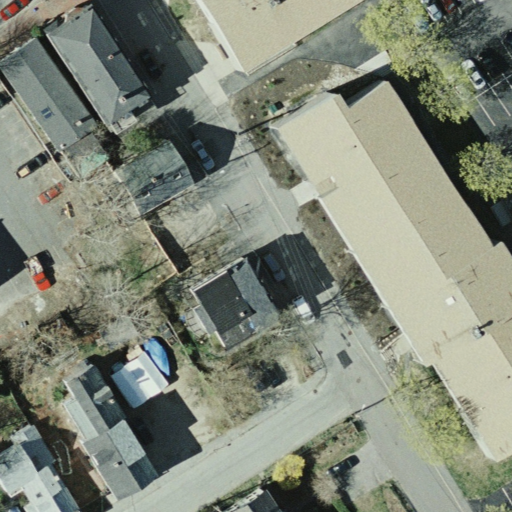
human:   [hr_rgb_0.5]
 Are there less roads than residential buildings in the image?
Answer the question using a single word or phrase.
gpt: no

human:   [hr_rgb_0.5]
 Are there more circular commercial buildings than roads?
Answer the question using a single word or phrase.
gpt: no

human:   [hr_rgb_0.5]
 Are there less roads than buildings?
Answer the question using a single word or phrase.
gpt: no

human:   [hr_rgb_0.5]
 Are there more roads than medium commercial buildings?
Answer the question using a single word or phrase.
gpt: yes

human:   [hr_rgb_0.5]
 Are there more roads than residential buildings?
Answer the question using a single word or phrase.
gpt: no

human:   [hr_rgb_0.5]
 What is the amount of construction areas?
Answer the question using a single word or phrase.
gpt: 0

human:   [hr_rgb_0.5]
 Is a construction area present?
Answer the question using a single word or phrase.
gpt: no

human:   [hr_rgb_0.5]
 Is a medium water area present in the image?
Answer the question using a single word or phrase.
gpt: no

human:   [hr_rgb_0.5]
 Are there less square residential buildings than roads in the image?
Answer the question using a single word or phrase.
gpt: yes

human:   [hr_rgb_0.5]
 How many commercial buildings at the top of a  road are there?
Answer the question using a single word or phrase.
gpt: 0

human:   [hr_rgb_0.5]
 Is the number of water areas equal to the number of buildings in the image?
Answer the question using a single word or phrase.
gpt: no

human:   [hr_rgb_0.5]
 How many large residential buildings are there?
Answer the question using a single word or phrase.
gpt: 0

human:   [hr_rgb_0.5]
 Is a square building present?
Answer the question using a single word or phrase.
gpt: no

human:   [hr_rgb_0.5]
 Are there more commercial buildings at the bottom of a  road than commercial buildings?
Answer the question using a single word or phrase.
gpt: no

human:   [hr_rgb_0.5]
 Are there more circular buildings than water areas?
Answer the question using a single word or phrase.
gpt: no

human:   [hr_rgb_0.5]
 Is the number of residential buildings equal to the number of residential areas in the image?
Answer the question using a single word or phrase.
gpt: no

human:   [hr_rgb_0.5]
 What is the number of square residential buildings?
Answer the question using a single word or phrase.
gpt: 0

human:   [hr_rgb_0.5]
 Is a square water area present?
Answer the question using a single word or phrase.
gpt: no

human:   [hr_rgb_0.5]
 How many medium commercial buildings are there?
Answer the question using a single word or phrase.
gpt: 0

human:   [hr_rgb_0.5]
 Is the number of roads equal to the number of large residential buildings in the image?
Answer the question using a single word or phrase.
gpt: no

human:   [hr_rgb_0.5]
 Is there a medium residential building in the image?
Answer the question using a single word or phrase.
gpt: no

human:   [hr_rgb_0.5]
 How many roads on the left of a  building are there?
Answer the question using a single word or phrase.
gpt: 0

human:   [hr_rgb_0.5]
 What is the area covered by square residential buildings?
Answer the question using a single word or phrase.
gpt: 0m2

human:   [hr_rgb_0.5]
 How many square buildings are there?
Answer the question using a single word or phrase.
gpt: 0

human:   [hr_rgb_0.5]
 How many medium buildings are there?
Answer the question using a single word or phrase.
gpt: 0

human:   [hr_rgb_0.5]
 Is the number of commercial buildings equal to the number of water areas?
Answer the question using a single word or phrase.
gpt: yes

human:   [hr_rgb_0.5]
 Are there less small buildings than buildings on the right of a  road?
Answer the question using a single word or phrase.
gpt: no

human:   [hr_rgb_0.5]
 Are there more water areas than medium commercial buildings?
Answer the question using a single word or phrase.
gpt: no

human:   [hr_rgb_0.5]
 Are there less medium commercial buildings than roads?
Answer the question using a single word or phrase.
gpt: yes

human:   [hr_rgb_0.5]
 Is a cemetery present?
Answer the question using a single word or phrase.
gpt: no

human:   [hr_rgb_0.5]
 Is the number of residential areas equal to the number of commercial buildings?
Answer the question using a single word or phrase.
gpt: yes

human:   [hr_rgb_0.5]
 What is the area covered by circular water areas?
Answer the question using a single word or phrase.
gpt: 0m2

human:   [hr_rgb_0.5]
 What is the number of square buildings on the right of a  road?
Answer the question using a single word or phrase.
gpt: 0

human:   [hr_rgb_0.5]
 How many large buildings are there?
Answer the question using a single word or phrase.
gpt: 0

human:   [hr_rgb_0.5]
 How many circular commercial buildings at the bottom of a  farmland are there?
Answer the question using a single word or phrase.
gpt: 0

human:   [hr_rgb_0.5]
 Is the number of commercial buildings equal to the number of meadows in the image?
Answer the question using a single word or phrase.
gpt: yes